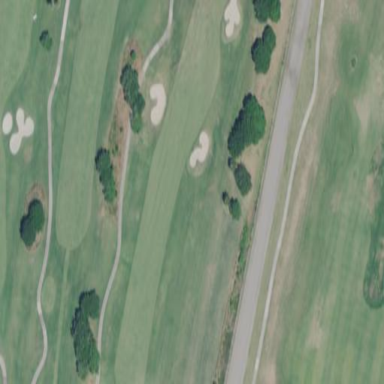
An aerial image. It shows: Scenic golf fairway.